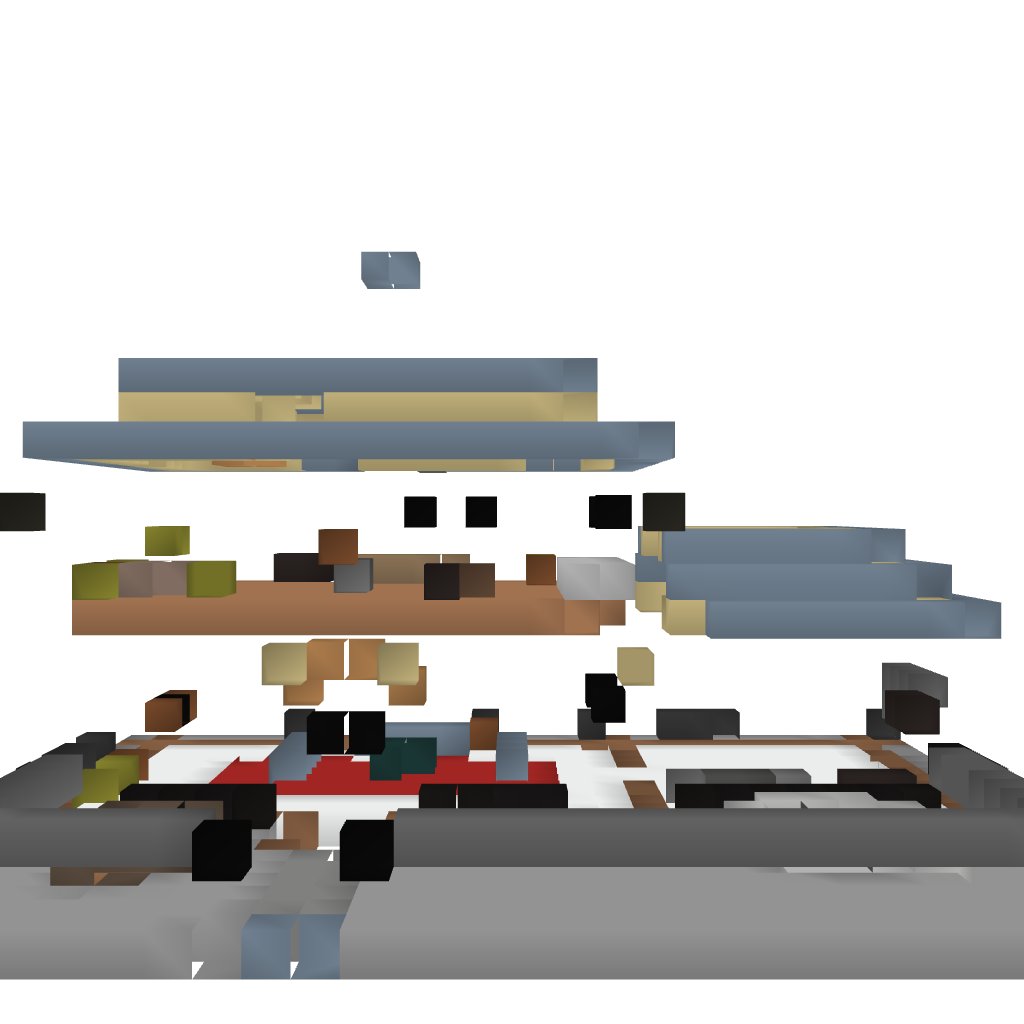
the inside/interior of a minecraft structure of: Country House